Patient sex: F
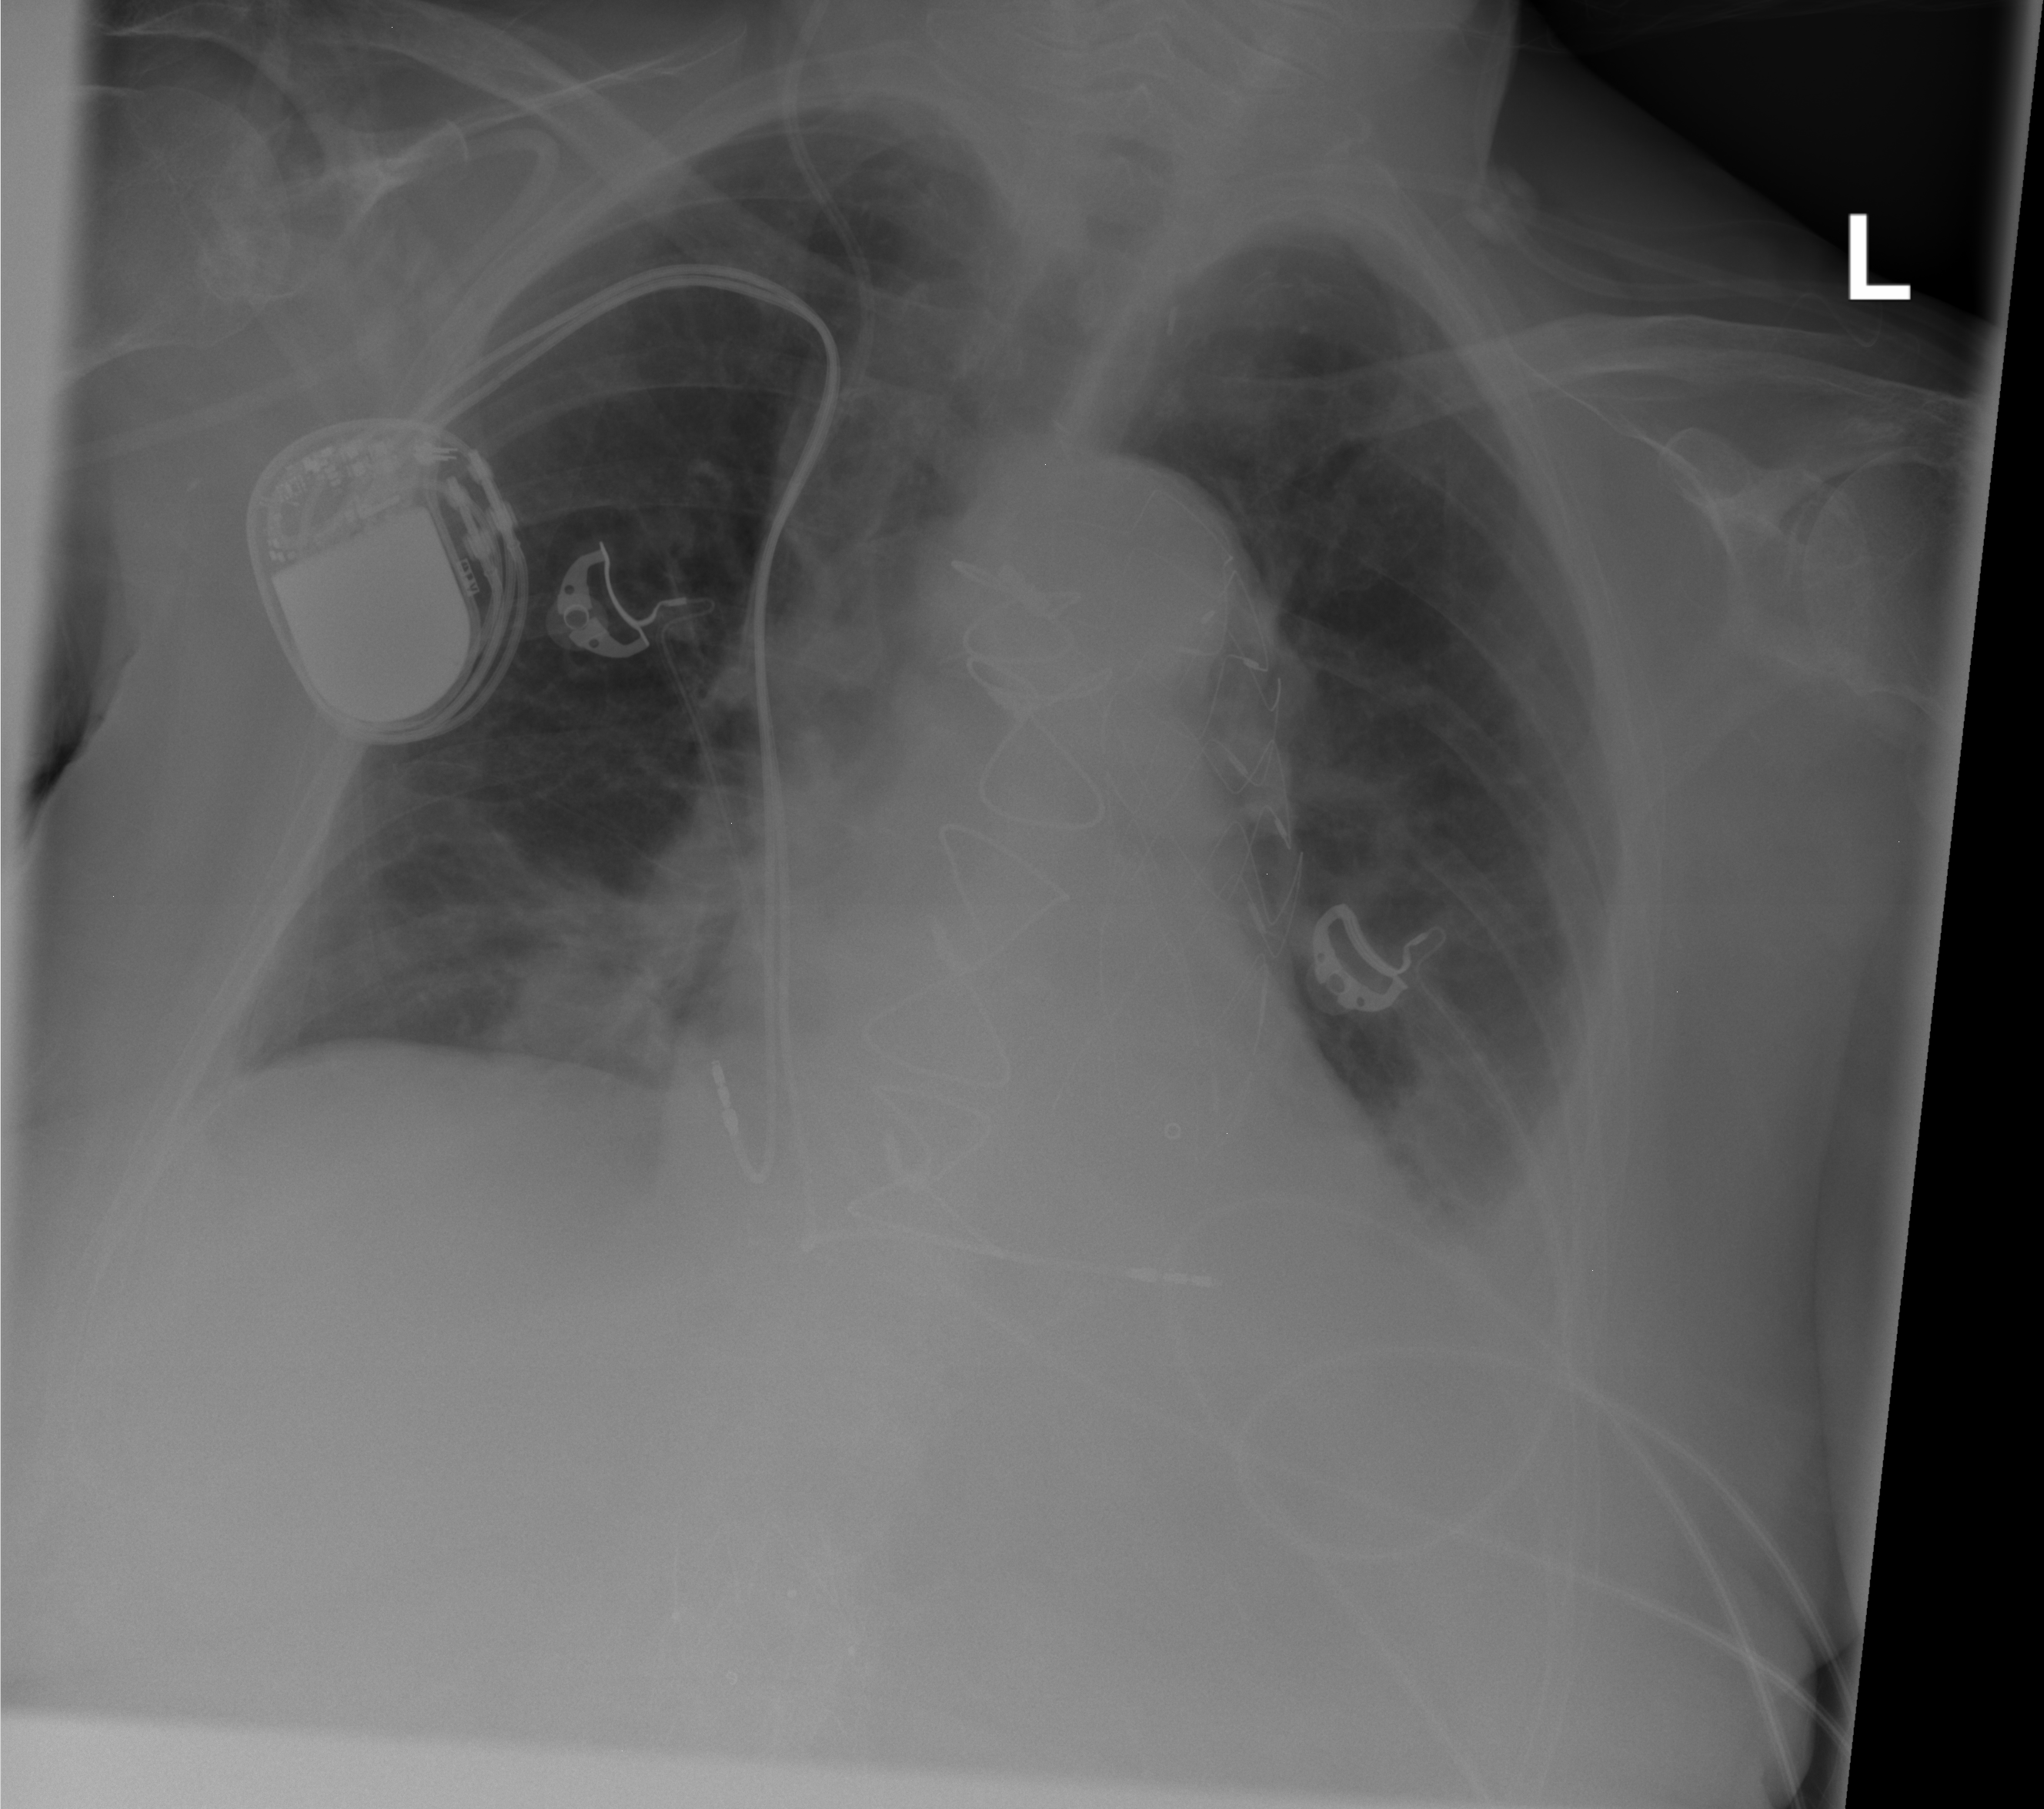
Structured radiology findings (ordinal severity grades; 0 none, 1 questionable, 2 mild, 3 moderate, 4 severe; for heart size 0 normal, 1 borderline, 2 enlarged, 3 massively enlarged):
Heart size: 1
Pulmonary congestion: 2
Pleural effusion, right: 1
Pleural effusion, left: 2
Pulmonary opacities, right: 2
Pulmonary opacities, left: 1
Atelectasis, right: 2
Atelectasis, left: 2